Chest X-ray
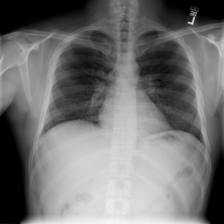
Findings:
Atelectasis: negative
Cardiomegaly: negative
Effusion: negative
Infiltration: negative
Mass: negative
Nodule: negative
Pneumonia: negative
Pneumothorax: negative
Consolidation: negative
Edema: negative
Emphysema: negative
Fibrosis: negative
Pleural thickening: negative
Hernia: negative